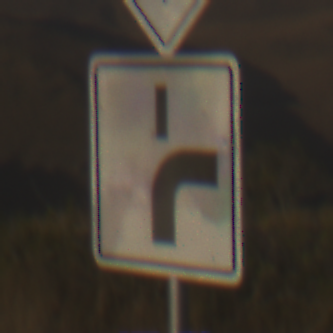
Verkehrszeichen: VerlaufVorfahrtsstrasse8
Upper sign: Vorfahrtsstrasse
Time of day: SunriseSunset
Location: Outdoor (Nature)
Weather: Clear
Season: NotSpecified
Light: Natural